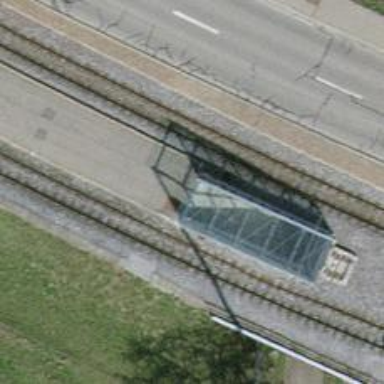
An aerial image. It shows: Tunnel with steps on the road.